Field crop: tomato
Growth stage: 1
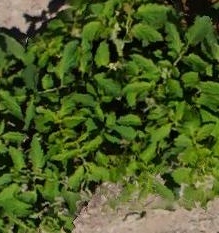
Species: tomato